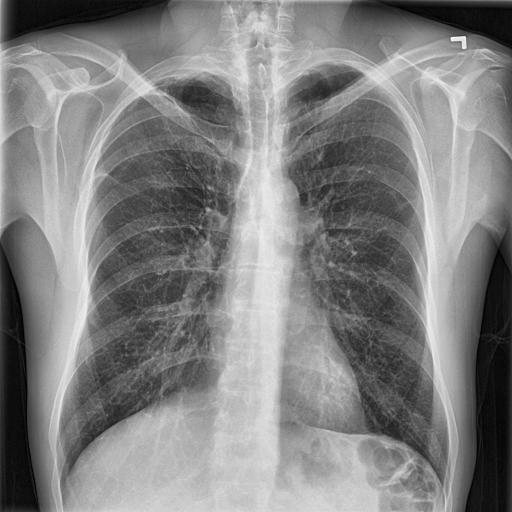
Finding: NORMAL